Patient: sex M, age 59
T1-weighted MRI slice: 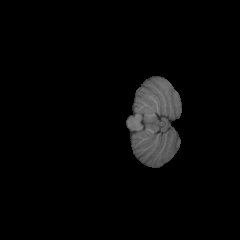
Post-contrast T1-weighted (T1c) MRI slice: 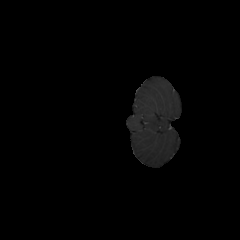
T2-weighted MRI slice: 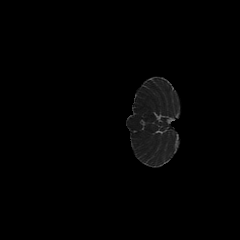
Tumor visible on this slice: no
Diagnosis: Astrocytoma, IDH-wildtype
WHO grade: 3